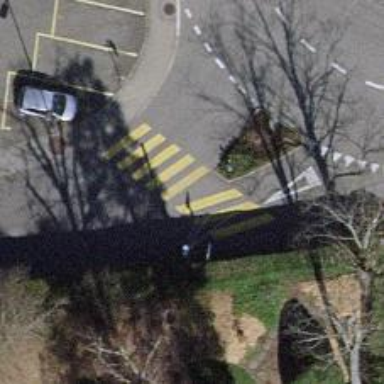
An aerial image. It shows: Zebra crossing for pedestrians.